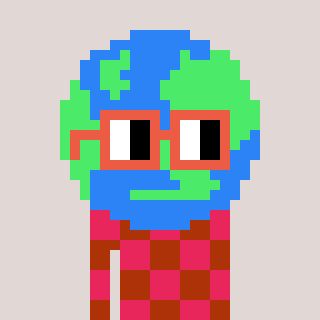
a pixel art character with square orange glasses, a earth-shaped head and a hotbrown-colored body on a warm background